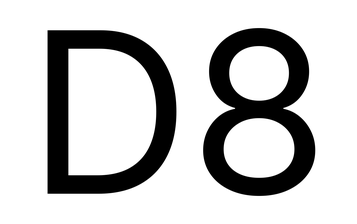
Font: Inter_Regular